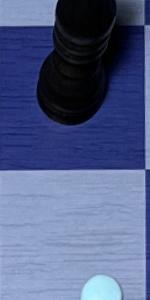
Label: Empty